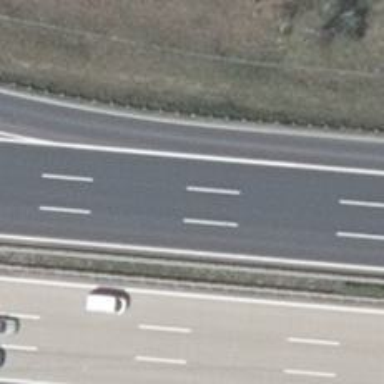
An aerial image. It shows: Asphalt motorway.